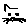
Label: cat